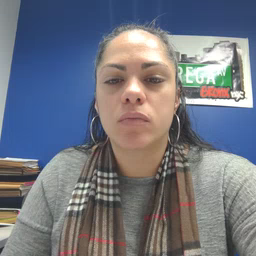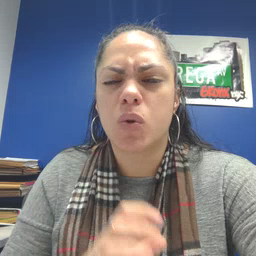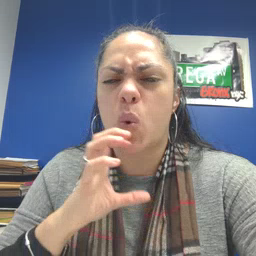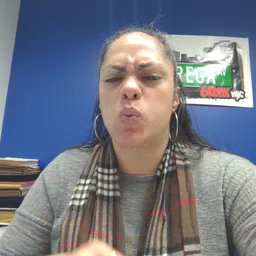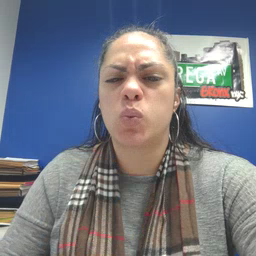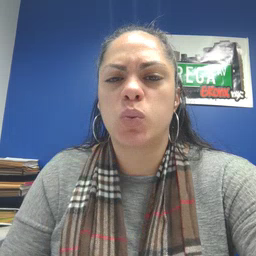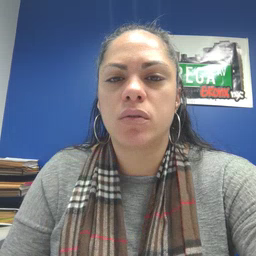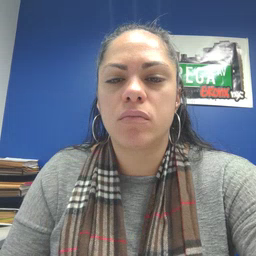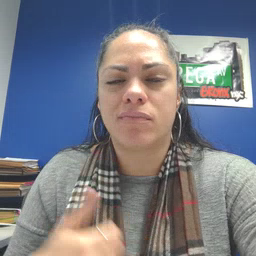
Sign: old